Field crop: maize
Growth stage: 1
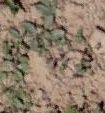
Species: convolvulus